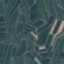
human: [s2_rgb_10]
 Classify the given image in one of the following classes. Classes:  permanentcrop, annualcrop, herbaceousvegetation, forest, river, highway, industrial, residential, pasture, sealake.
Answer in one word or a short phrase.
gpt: PermanentCrop